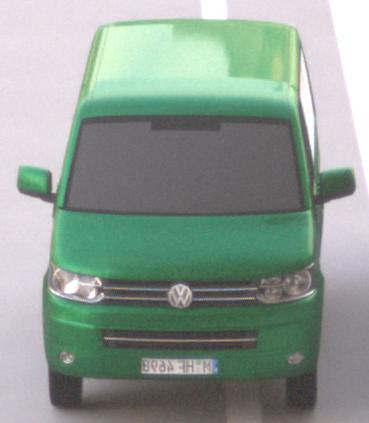
Make: VW Commercial Vehicles (Nutzfahrzeuge)
Model: T5 Multivan 2.0
Detailed model: T5 Multivan
Model produced from: 2009/09
Model produced until: 2013/06
Doors: 4
Color: green
Road condition: dry road
Daytime: morning or afternoon
Contrast: medium contrast